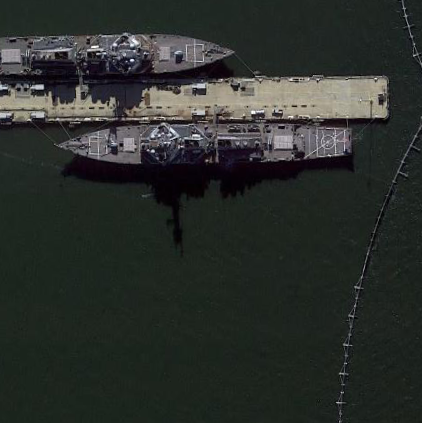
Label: destroyer